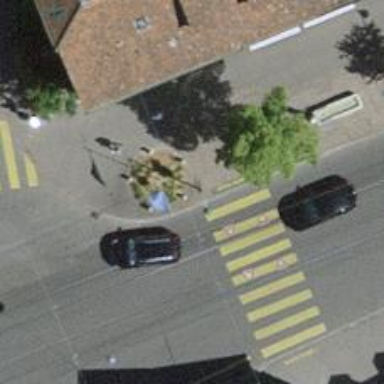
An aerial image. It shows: Crossing for the railway.